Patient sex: F
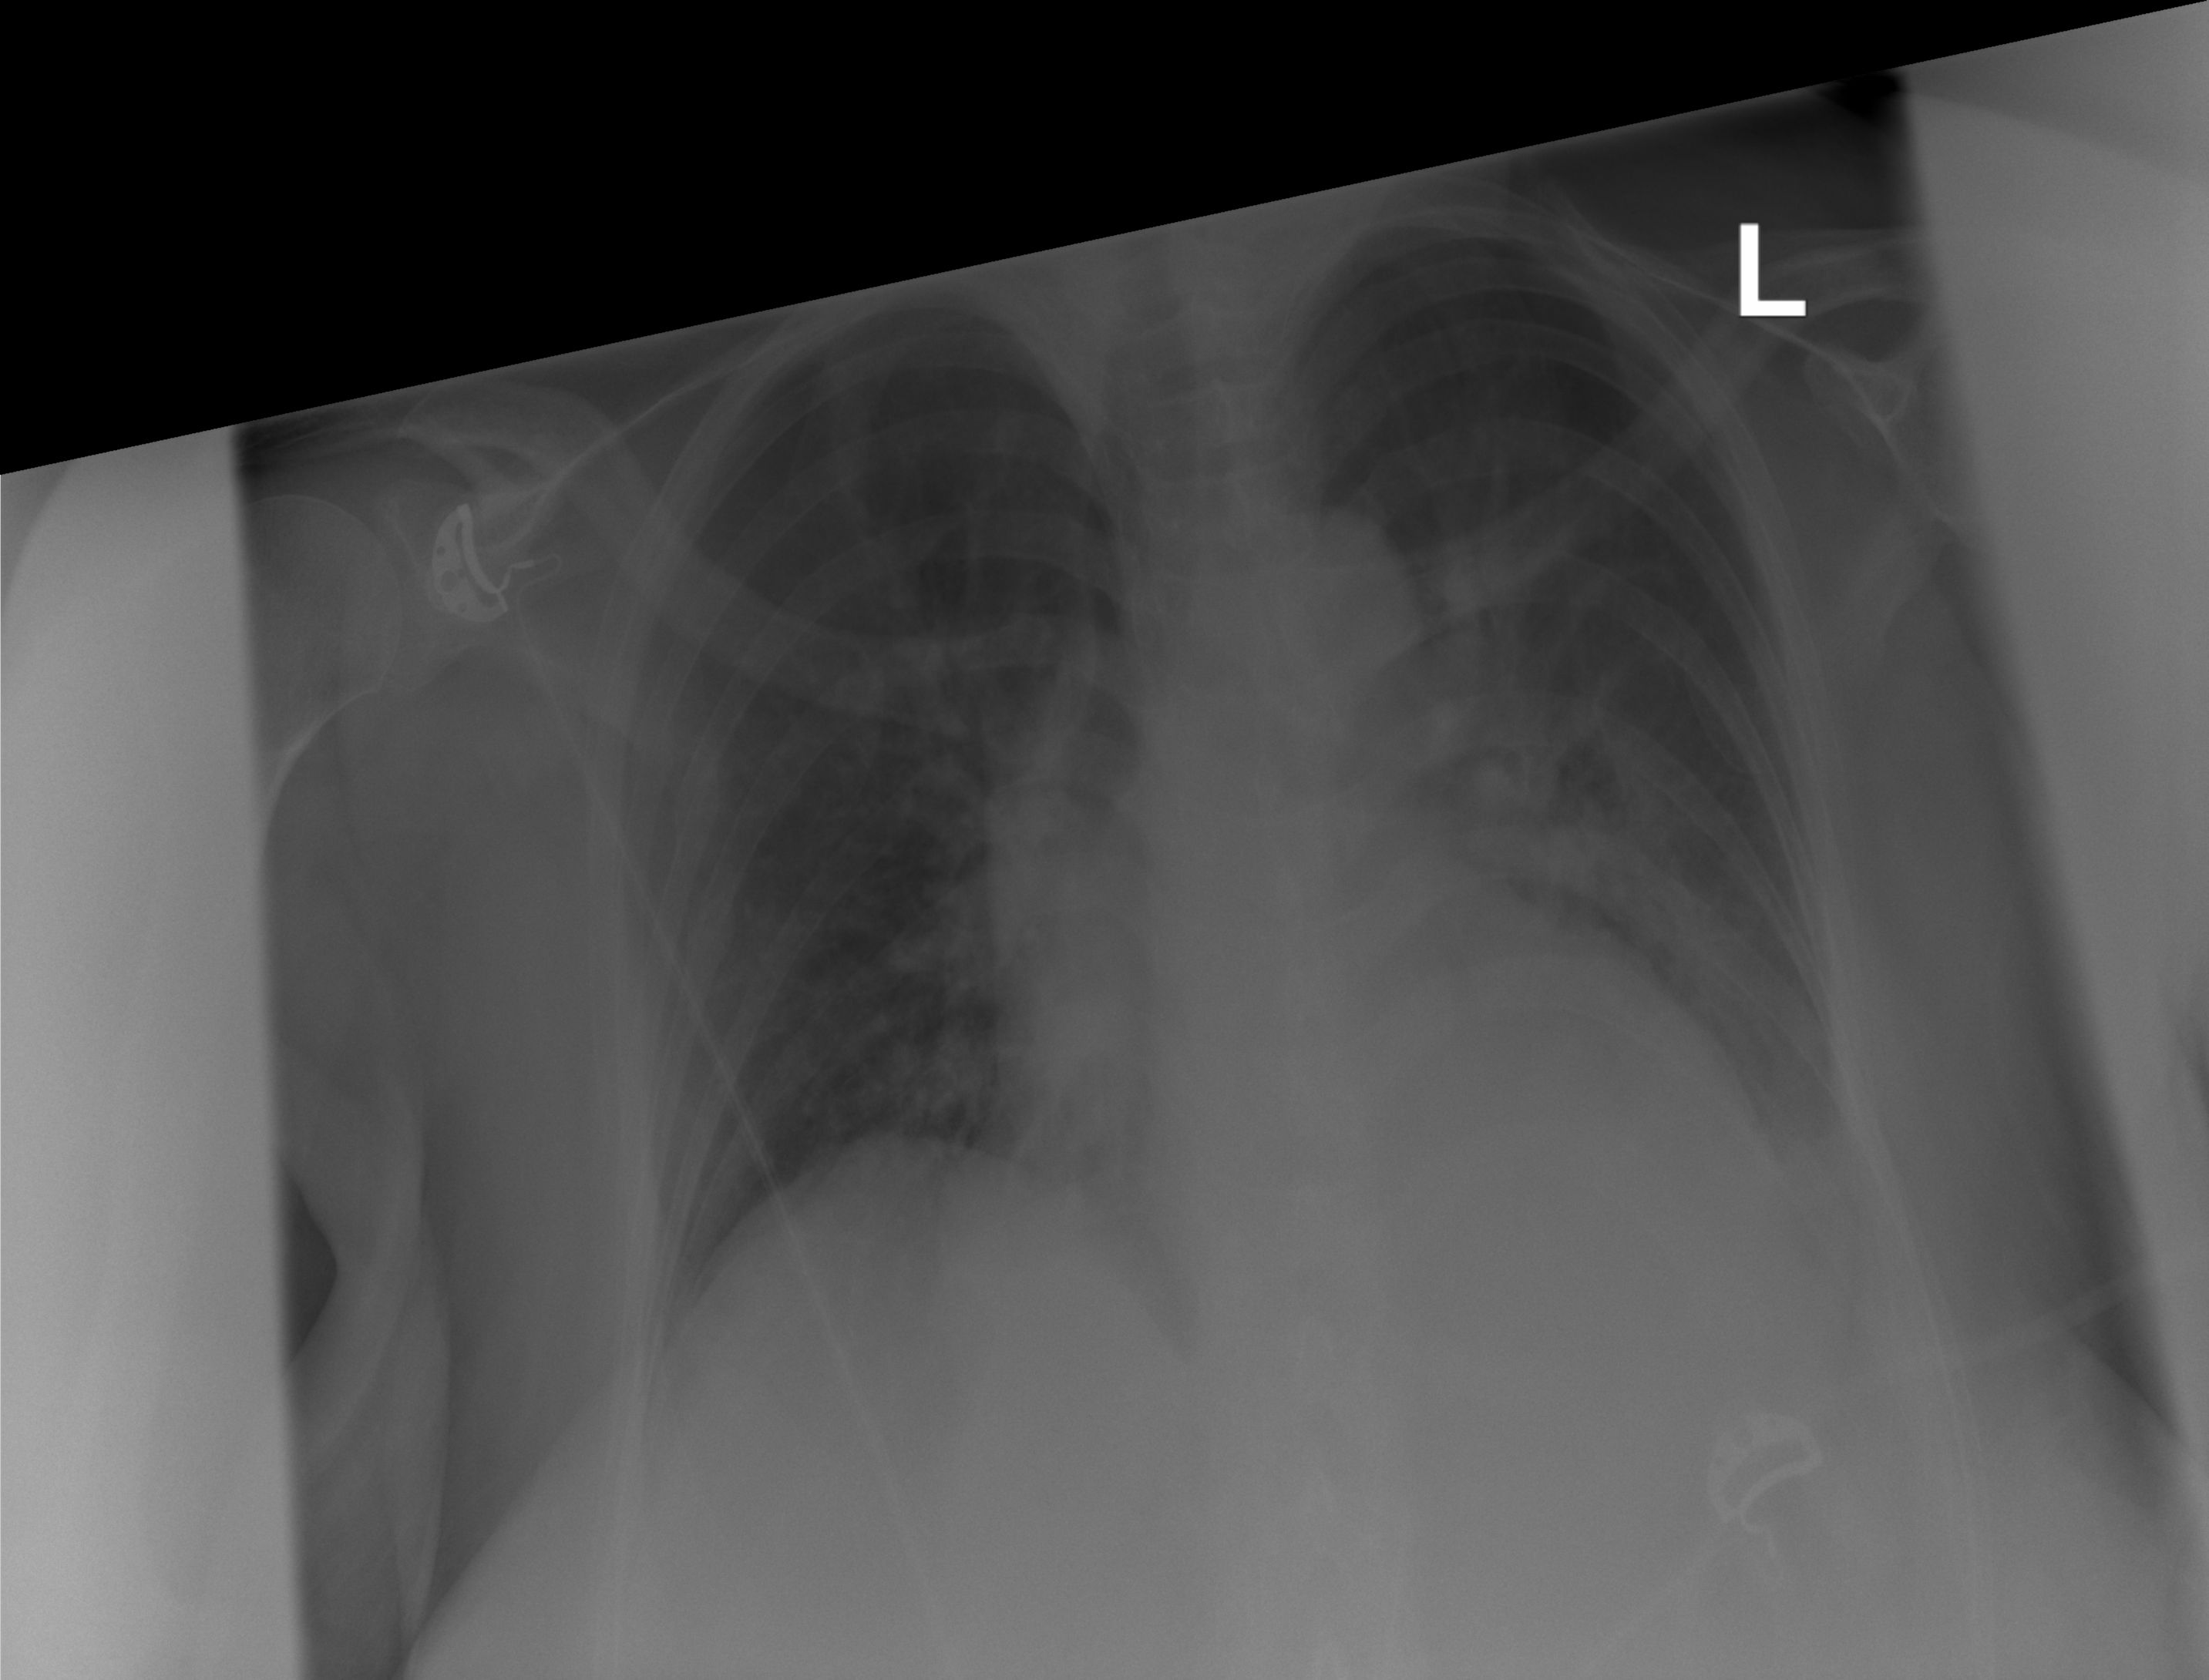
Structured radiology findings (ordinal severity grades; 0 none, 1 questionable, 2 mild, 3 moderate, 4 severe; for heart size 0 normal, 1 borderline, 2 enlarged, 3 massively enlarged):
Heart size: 2
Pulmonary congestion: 0
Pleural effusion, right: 0
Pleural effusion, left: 2
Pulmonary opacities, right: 0
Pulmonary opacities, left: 2
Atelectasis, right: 0
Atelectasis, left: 0